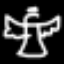
Label: angel